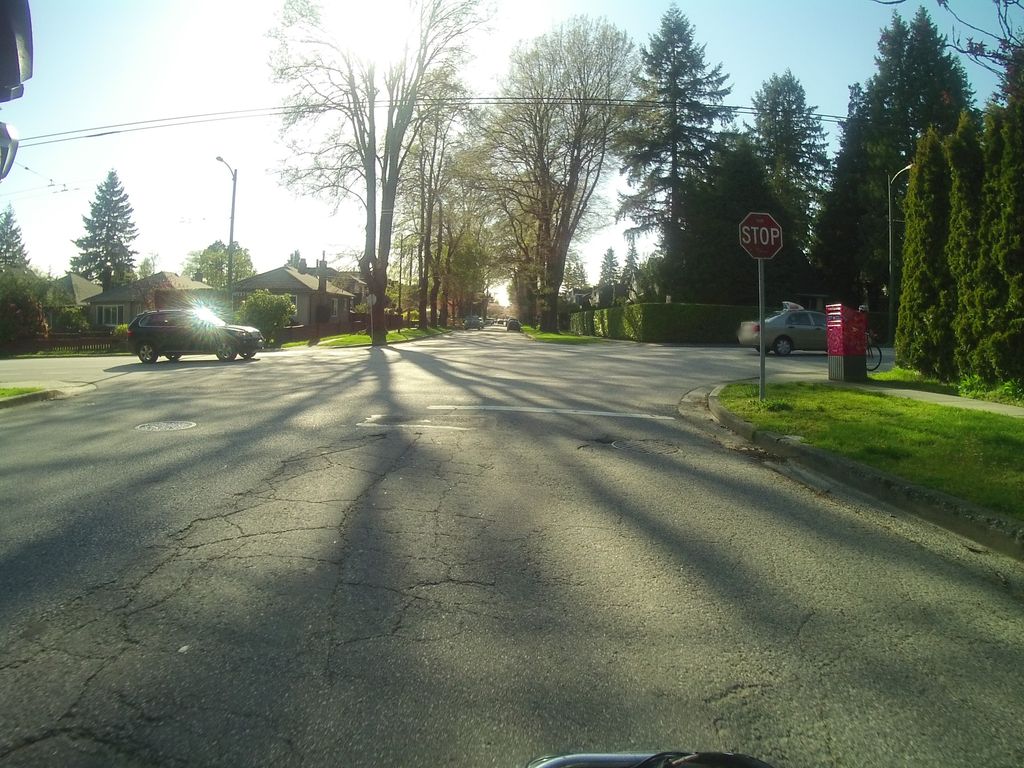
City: vancouver